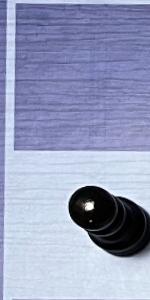
Label: Pawn_Black